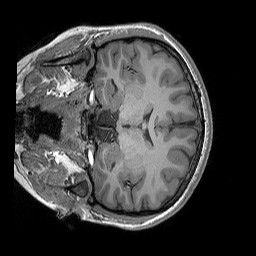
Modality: T1w
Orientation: coronal
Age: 20
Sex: female
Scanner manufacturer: siemens
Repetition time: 2.25 s
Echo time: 0.00302 s